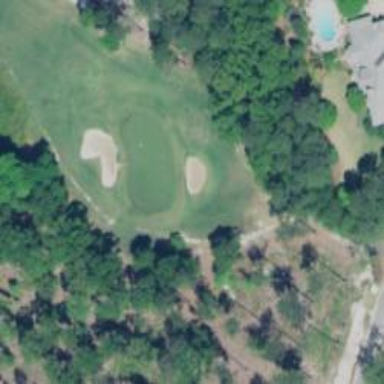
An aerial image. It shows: Golf hole.